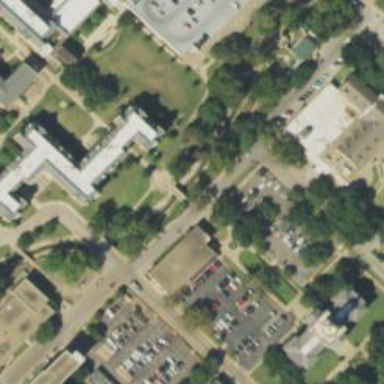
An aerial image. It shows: University building.